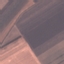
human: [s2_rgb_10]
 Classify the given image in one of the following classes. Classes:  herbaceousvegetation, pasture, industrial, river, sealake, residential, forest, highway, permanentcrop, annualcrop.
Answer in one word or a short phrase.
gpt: AnnualCrop